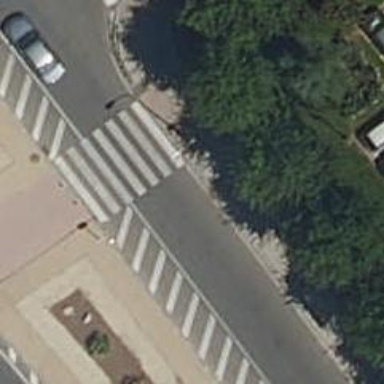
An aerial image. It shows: Road with traffic signals at crossing.